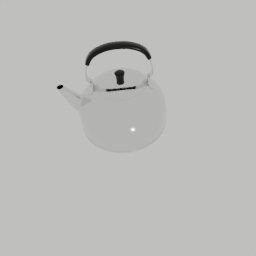
Label: tools